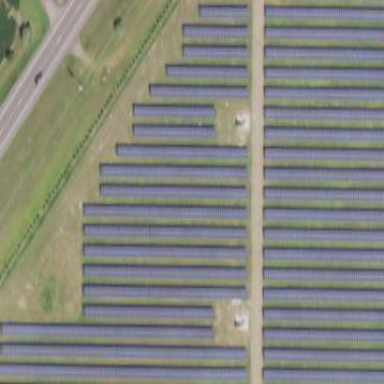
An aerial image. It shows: Solar power plant using photovoltaic technology.